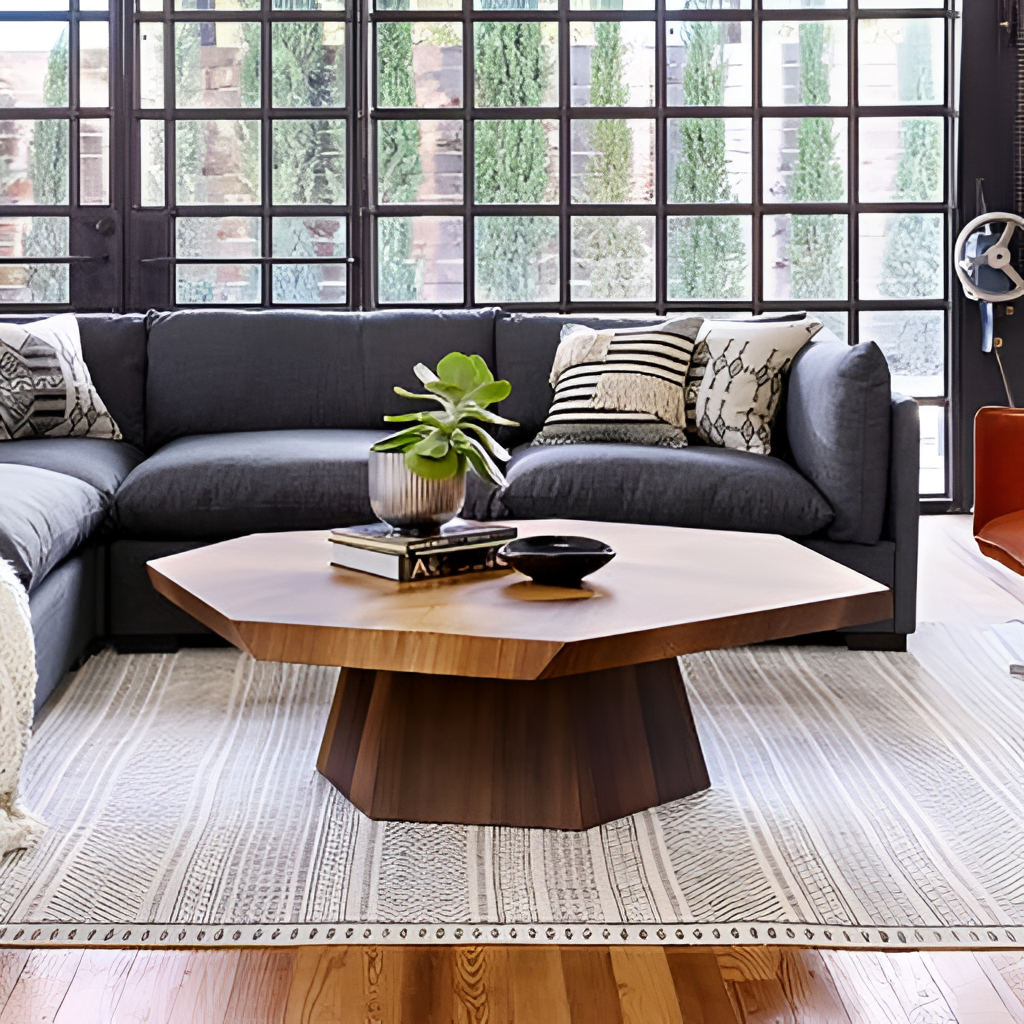
fabric sectional sofa, living room, modern, brown wood flooring, with plank pattern, wallpaper